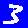
Digit: 3